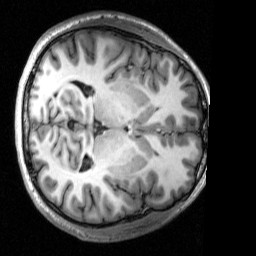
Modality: T1w
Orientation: axial
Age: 25
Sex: male
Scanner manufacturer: siemens
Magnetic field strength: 3 T
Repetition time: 2.53 s
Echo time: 0.00277 s